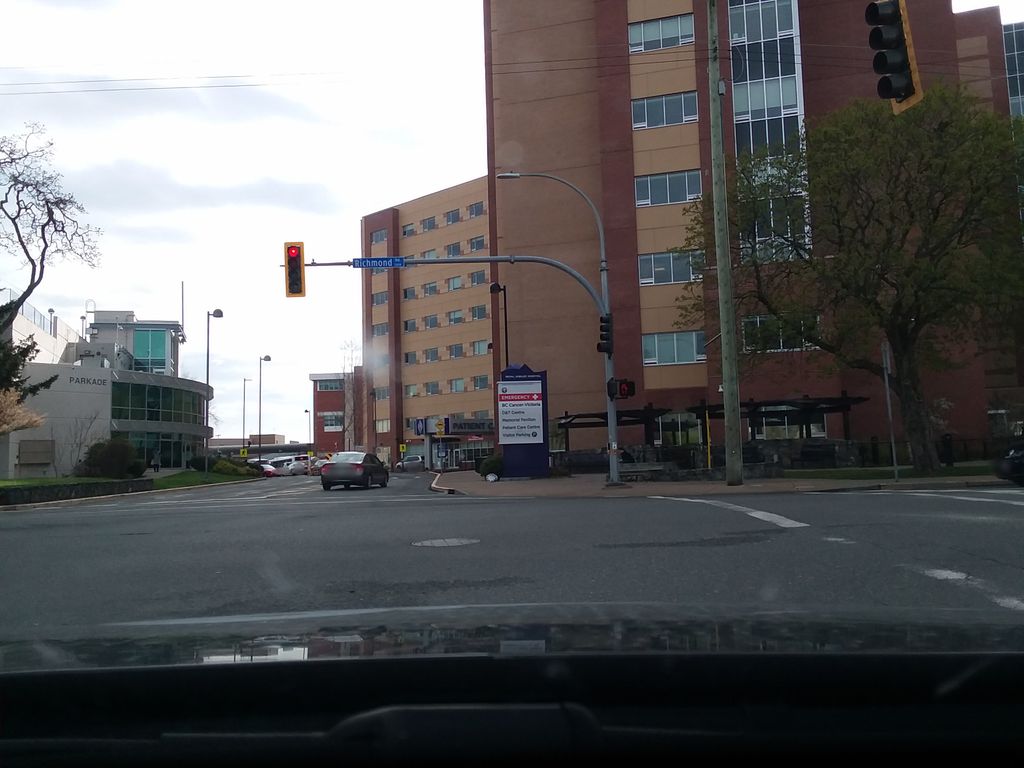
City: victoria